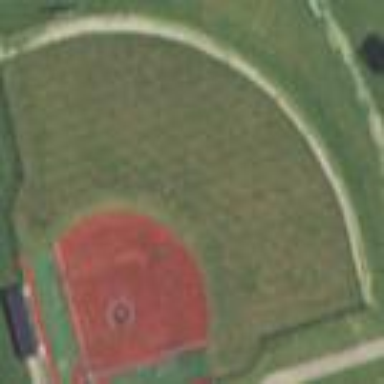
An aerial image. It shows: Baseball pitch for leisure land activities.